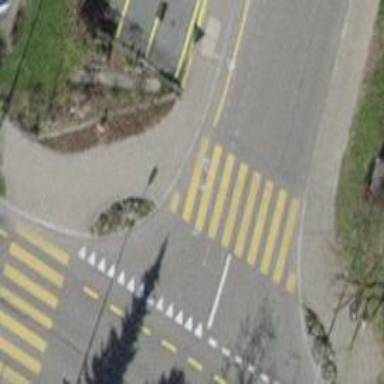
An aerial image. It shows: Uncontrolled zebra crossing.